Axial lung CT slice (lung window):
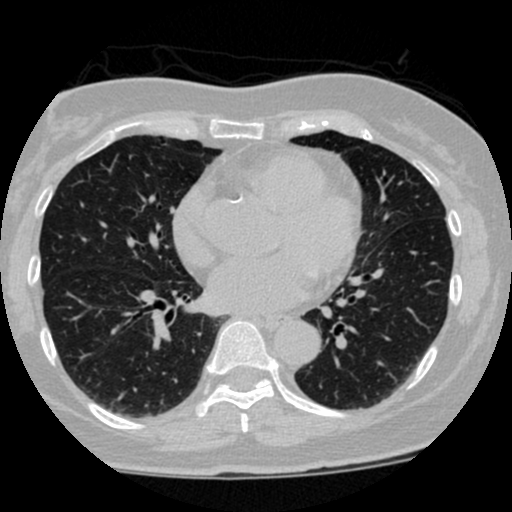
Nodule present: no